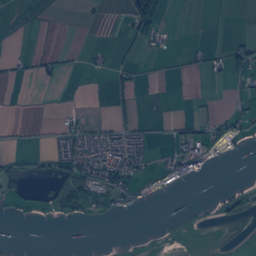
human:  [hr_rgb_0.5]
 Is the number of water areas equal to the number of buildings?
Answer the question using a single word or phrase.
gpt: no

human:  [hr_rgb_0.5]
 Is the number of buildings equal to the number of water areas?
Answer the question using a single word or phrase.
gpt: no

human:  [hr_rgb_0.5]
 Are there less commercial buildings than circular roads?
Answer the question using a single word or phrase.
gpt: no

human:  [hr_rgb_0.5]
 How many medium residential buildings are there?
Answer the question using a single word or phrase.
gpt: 6

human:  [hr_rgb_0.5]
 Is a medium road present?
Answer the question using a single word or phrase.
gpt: no

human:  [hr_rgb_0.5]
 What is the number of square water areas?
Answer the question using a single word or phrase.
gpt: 2

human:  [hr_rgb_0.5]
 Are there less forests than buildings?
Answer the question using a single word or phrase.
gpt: yes

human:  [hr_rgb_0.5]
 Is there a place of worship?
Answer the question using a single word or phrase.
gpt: yes

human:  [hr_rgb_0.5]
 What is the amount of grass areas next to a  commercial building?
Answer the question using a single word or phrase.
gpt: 66

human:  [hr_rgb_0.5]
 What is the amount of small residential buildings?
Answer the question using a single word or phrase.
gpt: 1029

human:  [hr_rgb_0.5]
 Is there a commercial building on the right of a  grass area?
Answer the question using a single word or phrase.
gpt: yes

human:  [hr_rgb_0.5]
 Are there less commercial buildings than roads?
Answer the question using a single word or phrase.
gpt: yes

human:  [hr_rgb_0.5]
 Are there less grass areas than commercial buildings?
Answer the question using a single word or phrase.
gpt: no

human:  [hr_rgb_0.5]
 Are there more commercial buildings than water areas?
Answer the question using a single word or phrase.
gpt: yes

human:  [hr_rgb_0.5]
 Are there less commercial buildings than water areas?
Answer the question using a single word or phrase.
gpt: no

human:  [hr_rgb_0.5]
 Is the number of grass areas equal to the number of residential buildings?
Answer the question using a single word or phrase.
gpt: no

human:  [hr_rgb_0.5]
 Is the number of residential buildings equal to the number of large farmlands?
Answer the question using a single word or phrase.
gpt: no

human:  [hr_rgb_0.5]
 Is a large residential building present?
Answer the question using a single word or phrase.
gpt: no

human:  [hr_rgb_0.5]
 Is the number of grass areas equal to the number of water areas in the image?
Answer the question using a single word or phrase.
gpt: no

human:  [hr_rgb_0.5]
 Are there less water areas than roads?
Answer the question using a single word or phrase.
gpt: yes

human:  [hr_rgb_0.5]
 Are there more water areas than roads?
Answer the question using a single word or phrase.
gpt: no

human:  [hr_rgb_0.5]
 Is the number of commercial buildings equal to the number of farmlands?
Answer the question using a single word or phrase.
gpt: no

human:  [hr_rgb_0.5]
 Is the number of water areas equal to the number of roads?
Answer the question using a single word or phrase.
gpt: no

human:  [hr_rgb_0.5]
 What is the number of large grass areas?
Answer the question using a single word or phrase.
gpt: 68

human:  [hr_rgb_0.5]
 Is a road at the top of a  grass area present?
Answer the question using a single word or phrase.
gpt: yes

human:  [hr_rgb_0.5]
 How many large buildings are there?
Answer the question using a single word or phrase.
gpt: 3

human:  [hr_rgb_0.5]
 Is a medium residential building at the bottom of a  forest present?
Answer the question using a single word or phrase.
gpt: yes

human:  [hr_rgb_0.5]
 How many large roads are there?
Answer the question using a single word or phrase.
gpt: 0

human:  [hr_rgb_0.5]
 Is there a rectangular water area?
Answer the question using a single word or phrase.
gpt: yes

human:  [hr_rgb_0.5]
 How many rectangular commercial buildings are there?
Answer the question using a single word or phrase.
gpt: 7

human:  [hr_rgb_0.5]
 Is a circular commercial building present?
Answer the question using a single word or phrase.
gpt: no

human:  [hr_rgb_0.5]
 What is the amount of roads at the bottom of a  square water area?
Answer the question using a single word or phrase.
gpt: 161

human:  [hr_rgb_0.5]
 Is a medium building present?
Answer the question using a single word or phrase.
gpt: yes

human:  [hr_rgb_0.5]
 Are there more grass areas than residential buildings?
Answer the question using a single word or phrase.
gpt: no

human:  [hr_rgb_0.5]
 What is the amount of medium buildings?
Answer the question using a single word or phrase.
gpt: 9

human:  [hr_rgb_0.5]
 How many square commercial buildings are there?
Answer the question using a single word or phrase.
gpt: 0